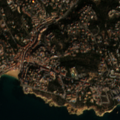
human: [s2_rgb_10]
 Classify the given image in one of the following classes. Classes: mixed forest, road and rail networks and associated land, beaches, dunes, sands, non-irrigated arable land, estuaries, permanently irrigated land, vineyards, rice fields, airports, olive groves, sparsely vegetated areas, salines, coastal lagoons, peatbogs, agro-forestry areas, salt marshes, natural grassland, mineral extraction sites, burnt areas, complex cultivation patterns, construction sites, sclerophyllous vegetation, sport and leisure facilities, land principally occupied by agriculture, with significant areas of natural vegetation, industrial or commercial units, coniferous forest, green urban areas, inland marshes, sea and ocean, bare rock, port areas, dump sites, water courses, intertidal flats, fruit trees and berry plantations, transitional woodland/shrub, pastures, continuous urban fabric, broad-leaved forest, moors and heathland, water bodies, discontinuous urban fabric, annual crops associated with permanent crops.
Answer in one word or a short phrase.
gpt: sport and leisure facilities, annual crops associated with permanent crops, sea and ocean